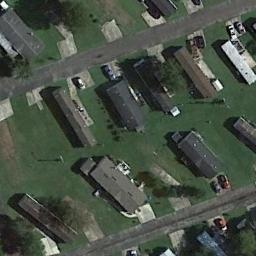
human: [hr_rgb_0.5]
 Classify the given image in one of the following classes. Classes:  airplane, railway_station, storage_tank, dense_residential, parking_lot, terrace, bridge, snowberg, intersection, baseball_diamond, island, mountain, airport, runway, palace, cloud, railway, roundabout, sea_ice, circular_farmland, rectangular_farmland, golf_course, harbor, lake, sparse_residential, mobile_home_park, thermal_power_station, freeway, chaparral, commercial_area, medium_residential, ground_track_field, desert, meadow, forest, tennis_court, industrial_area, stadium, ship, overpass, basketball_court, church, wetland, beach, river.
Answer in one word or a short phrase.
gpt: mobile_home_park